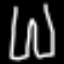
Label: pants